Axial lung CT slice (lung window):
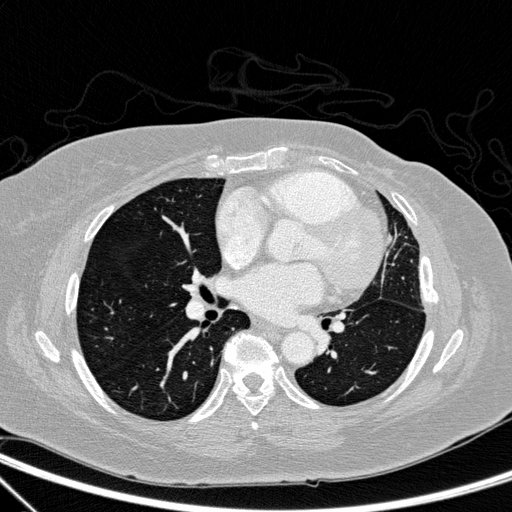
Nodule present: no